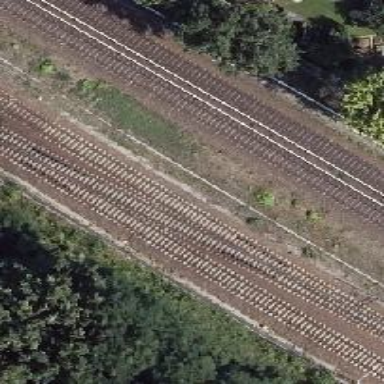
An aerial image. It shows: Railway track with contact lines for electrification.